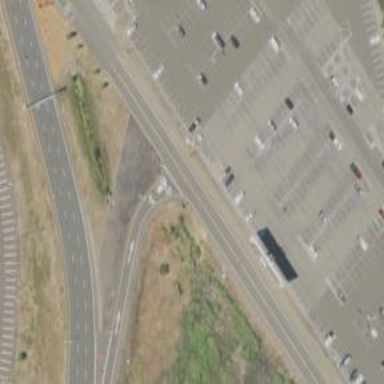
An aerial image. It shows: Trunk link highway.